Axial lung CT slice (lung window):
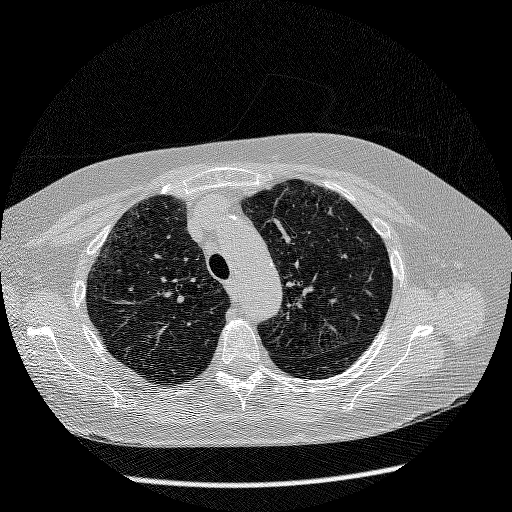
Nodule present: no